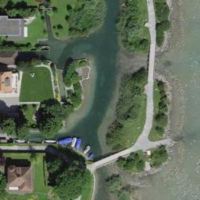
EUNIS habitat code: 14
Species observed at this site:
Podarcis muralis